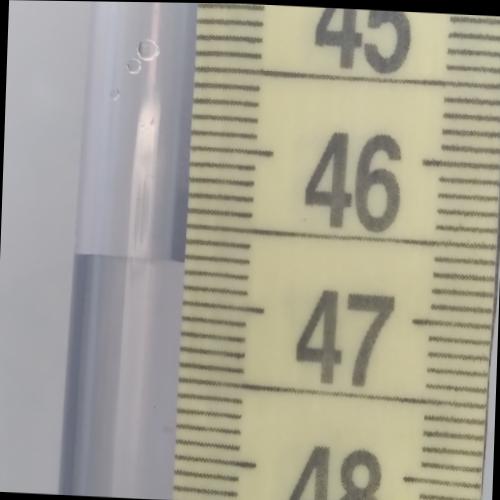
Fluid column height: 46.7 cm